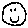
Label: smiley face